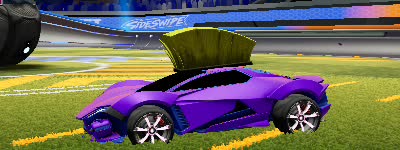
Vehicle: werewolf